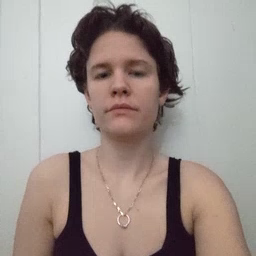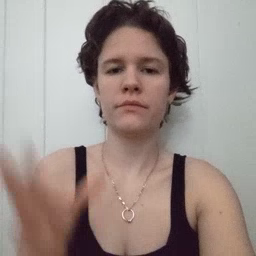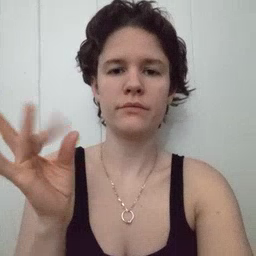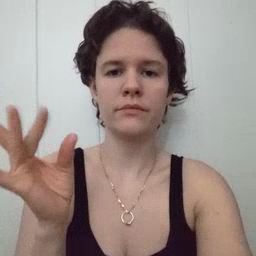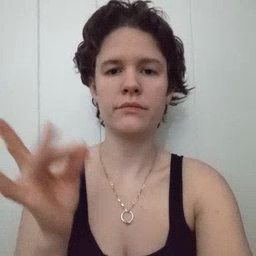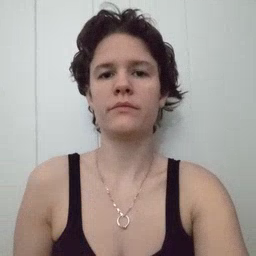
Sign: sticky